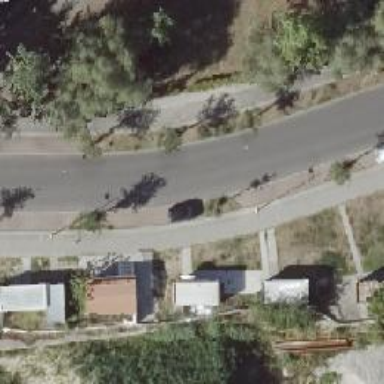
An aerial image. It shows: Sidewalk.